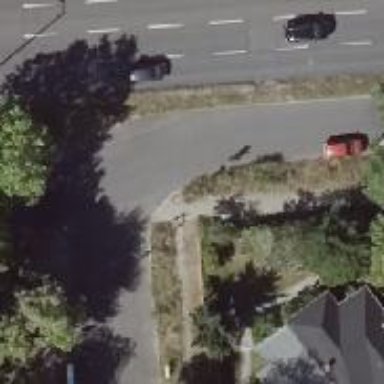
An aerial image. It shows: Residential road with asphalt surface. There is parking lane on the right side.